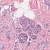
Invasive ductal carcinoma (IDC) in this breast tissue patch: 1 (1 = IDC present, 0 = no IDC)